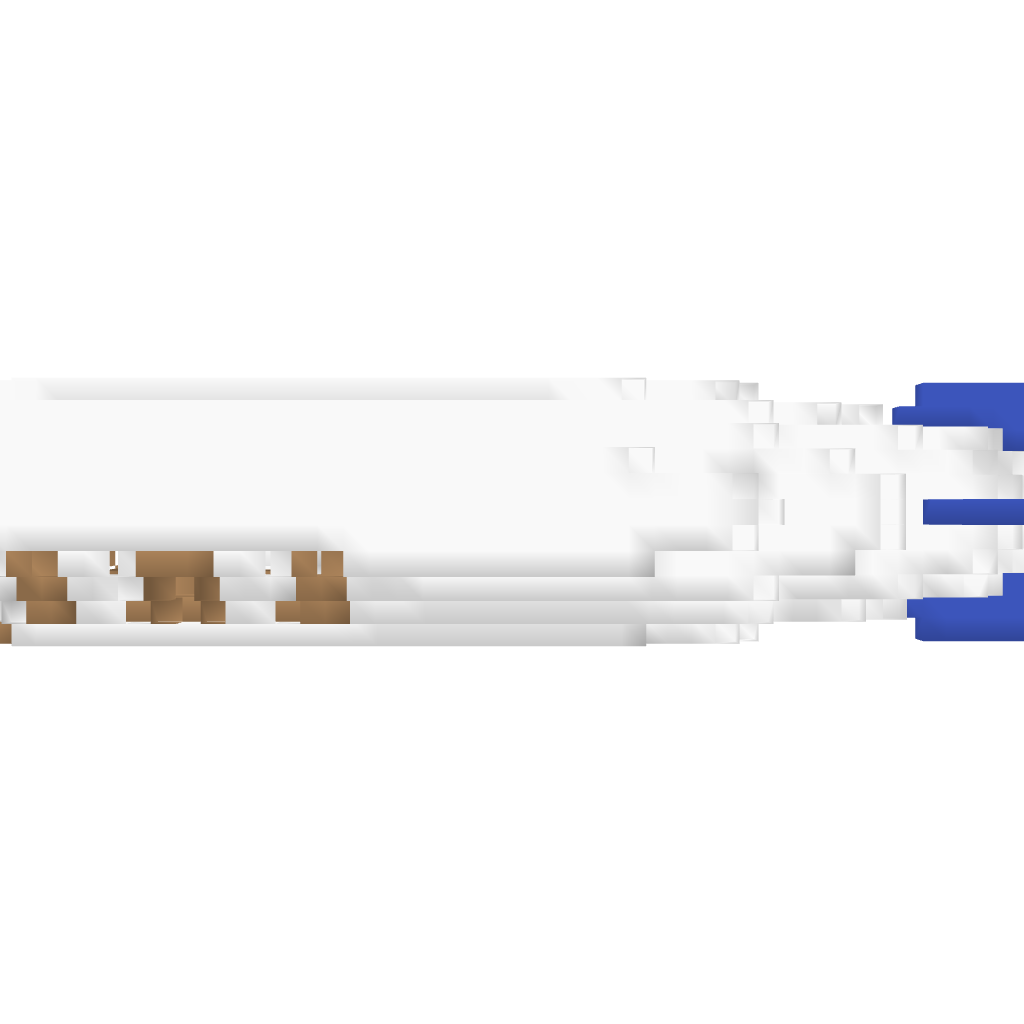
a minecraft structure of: Merchant Airship Majestic Pearl bad low quality